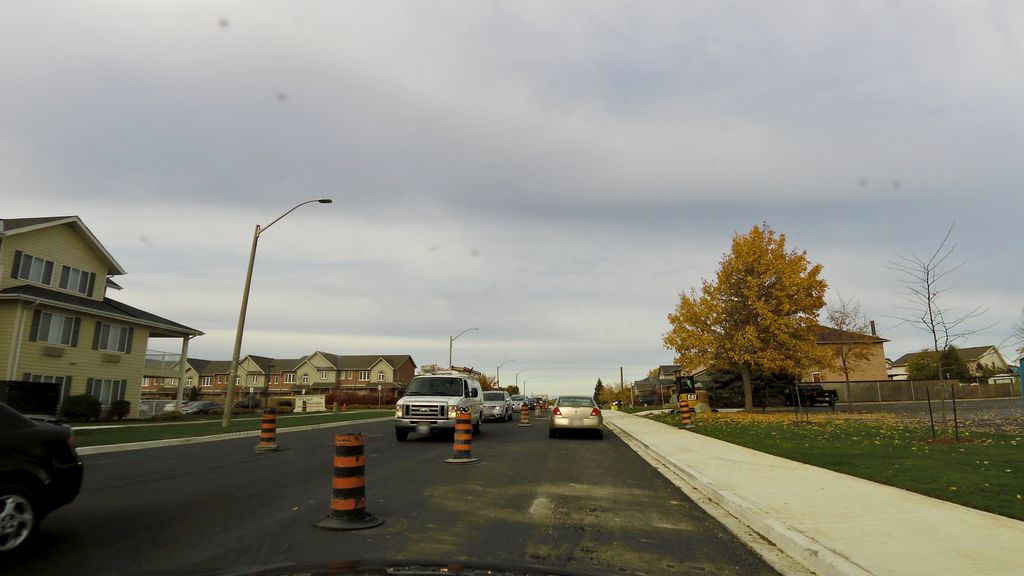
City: hamilton